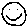
Label: smiley face